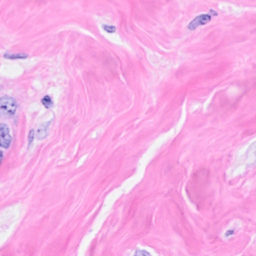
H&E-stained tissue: Breast